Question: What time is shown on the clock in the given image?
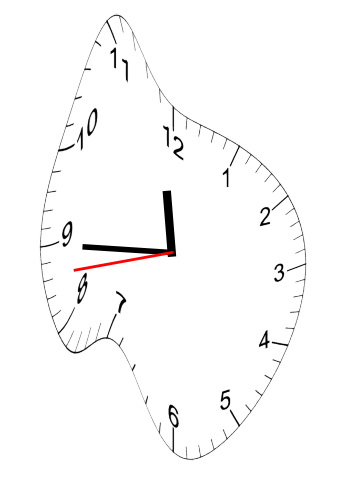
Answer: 11:44:43